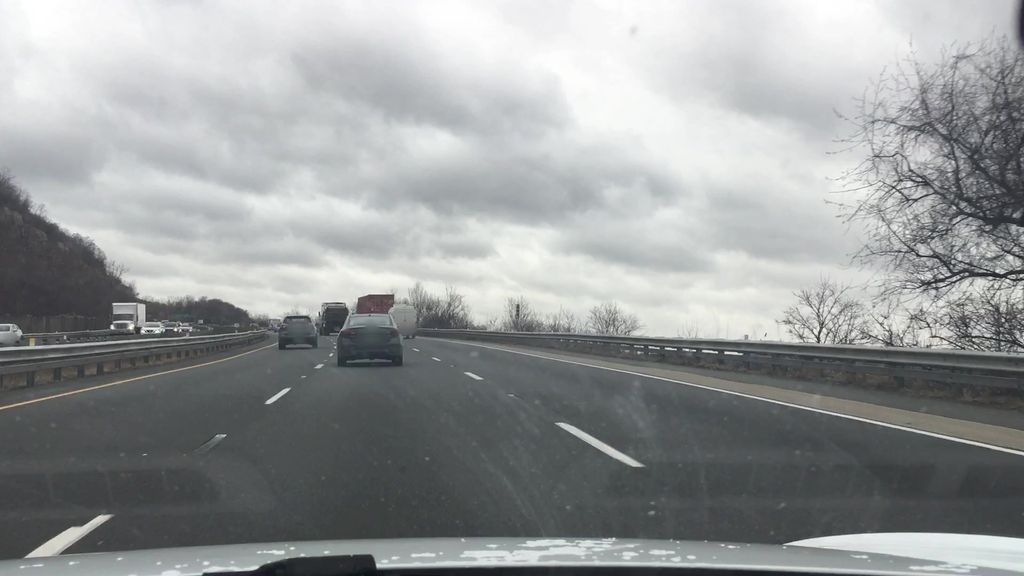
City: hamilton